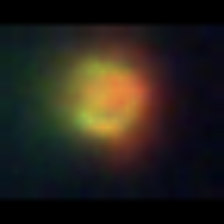
Taxon: NanoPlankton
Group: Other